Question: On form submit, I want to give the user a message.
Originally, I was doing
'''
if(isset($_POST['submit'])) {
echo "submitted";
}
'''
But this would appear randomly at the top of the page.
I want control where the message is output, so I wanted to append the message to a DOM element... to do that, I thought I could use JavaScript as so:
'''
if(isset($_POST['submit'])) {
echo "<script type="text/javascript">
document.getElementById("submitmsg").innerHTML = "submitted";
</script>";
}
'''
The HTML shows that the PHP seems to output the JS correctly, but 'submitmsg' is empty.

Any thoughts?
---
calls itself so it can run the PHP code at the top of the page:
'''
<form role="form" action="" method='post' accept-charset='UTF-8'>
<div class="row">
<div class="form-group col-xs-12 floating-label-form-group">
<input class="form-control" type="text" name="name" placeholder="Name">
</div>
</div>
<div class="row">
<div class="form-group col-xs-12">
<button type="submit" name="submit" class="btn btn-lg btn-success">Send</button>
</div>
</div>
</form>
'''
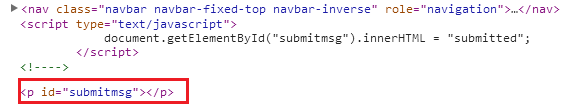
Answer: Not sure what you really do since you didn't post all the code, but I see 2 options.
First : On submit, you use an ajax query and don't refresh the page. If that's the case you should use the 'oncomplete()' callback to do the javascript stuff (php should not return javascript code).
Second : The page is reloaded, then you should use PHP to directly echo html wherever you want in your code :
'''
<nav ... >...</nav>
<p id='submitted><?= isset($_POST['submit']) ? "Submitted" : "" ?></p>
'''
Note that you can put php tags where you want really :
'''
<html>
<head>
<title><?php echo "Today is " . date('Y-m-d');?></title>
</head>
<body>
<?= "My Cool Body" ?>
</body>
<html>
'''